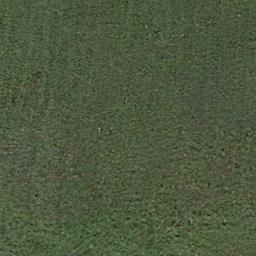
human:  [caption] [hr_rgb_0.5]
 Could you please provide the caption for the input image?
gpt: The meadow is dense but uneven .

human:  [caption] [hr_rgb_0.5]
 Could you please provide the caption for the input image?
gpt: A large lush green meadow covered with green grass .

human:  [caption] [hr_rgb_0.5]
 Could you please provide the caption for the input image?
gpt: This meadow has evenly distributed dense grasses .

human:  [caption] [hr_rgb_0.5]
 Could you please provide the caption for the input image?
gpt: The entire image is dominated by grass .

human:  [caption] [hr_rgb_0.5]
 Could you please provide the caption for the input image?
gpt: A dense meadow with many green grass .